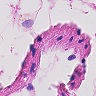
Metastatic tissue present: no